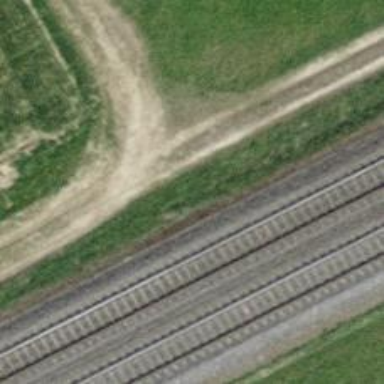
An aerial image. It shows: Compacted grade3 track.